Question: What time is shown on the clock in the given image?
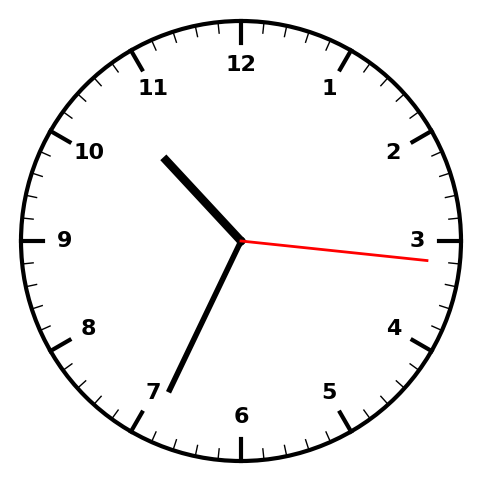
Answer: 10:34:16